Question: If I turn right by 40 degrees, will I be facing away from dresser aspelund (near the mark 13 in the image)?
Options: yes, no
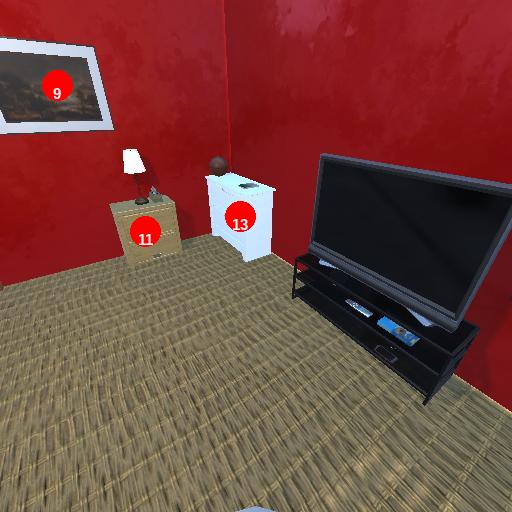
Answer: yes